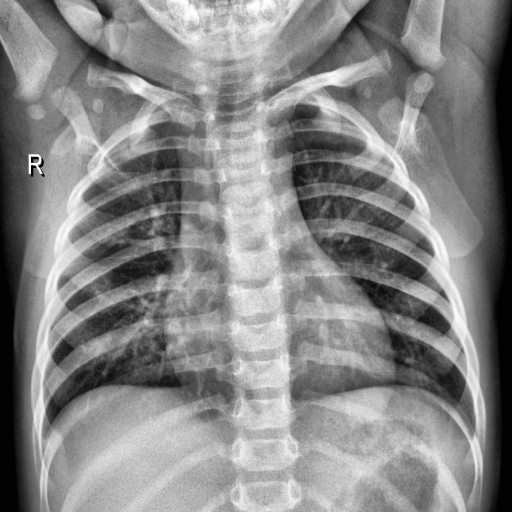
Finding: NORMAL